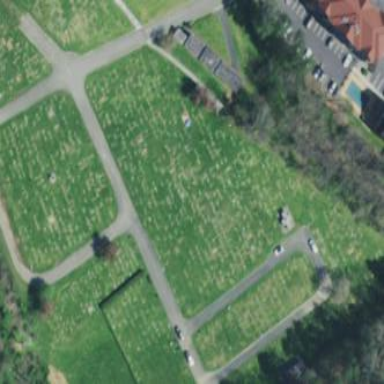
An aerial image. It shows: Cemetery.